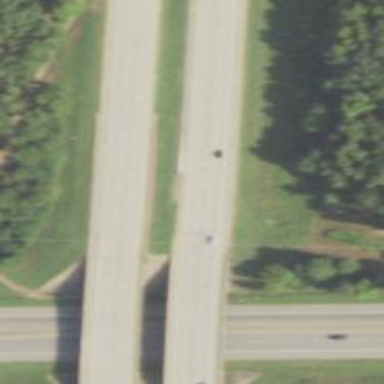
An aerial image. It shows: Beam bridge on motorway.